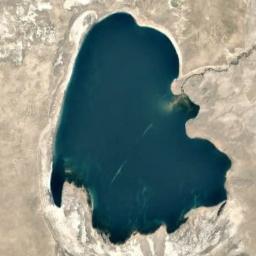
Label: lake